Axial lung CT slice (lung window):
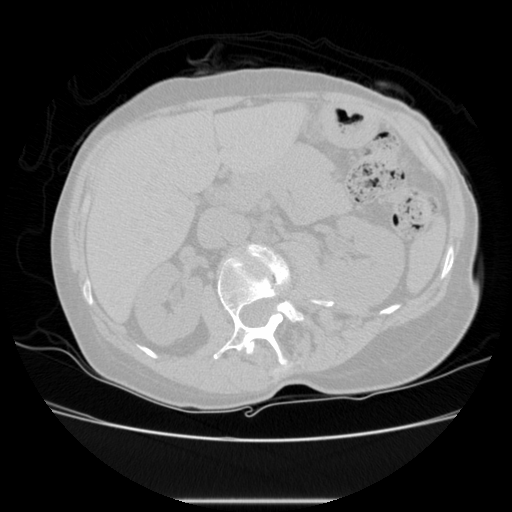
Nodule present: no